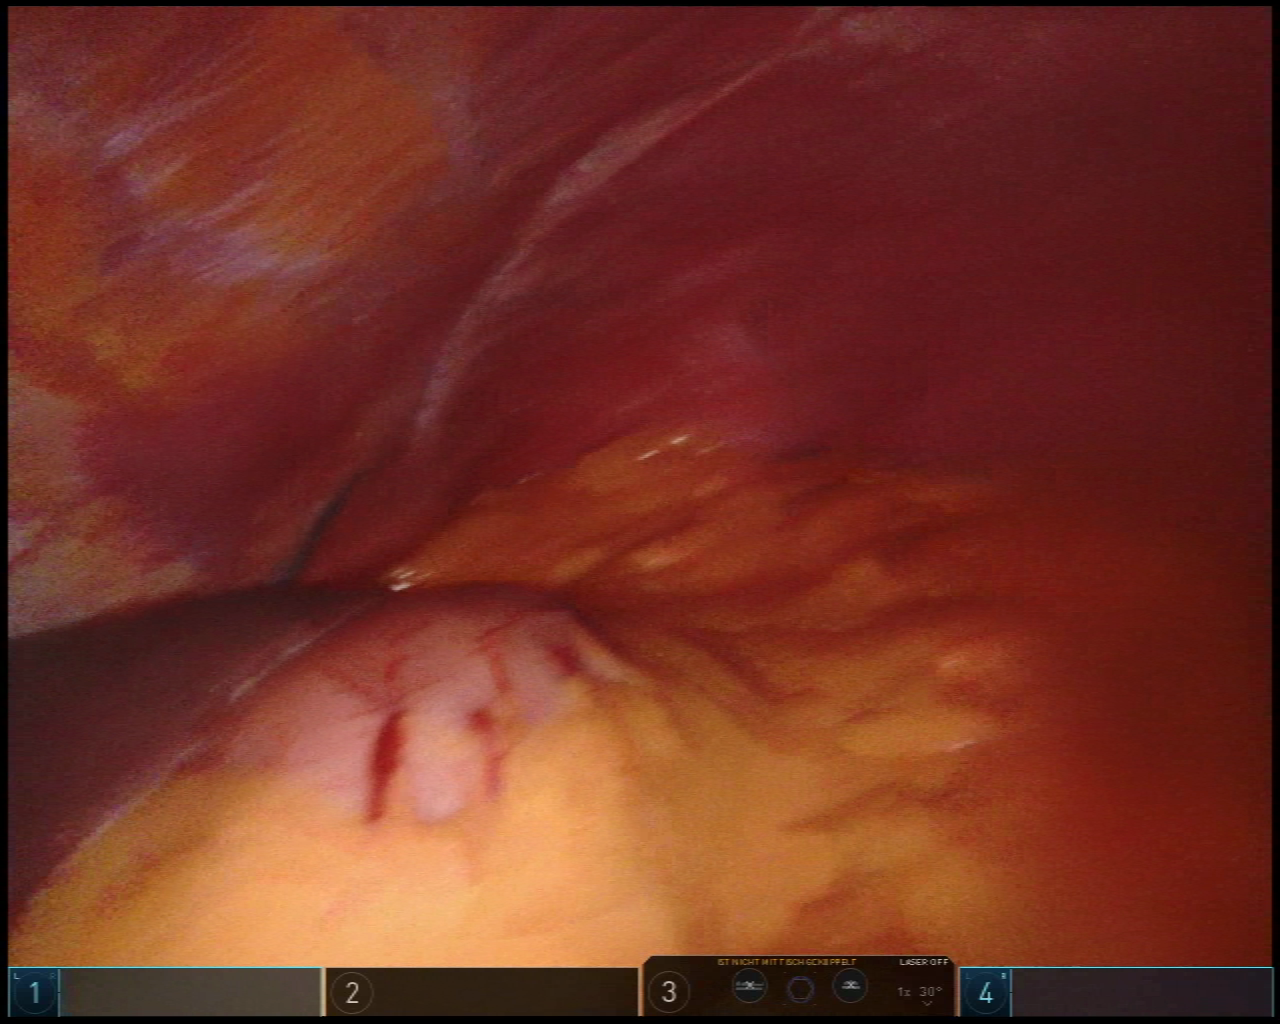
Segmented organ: liver
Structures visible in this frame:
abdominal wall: yes
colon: no
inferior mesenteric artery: no
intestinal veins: no
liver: yes
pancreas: no
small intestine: no
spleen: no
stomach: yes
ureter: no
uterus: no
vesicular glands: no